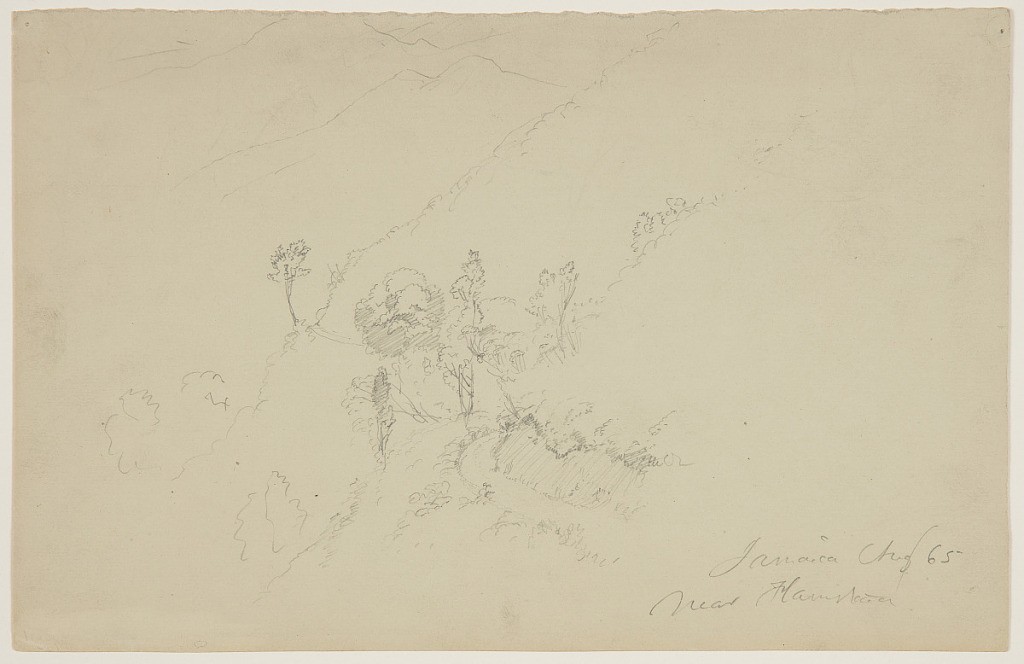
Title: Road through the Blue Mountains, near Flamstead, Jamaica
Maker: Frederic Edwin Church, American, 1826–1900
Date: August 1865
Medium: Graphite on gray-green wove paper
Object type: Drawing
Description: Landscape sketch showing a view of a road on lush mountainsides near Flamstead Estate, then the home of British colonial Governor of Jamaica, Edward John Eyre. In foreground, a dirt road curves to the right around a steep and heavily wooded mountain slope, which descends from right to left. Various tall trees are visible at center. In middle distance, road is seen wrapping around another wooded ridge beyond. In background, taller mountains are visible.